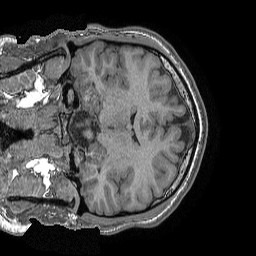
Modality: T1w
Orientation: sagittal
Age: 25
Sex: male
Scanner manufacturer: philips
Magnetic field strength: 1.5 T
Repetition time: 6.76 s
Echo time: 3.102 s